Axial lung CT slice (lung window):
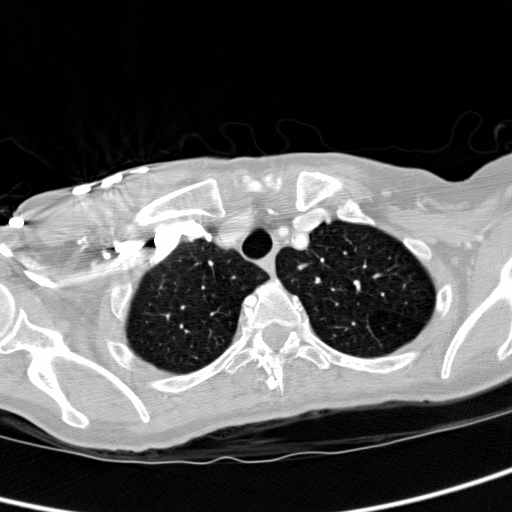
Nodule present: no